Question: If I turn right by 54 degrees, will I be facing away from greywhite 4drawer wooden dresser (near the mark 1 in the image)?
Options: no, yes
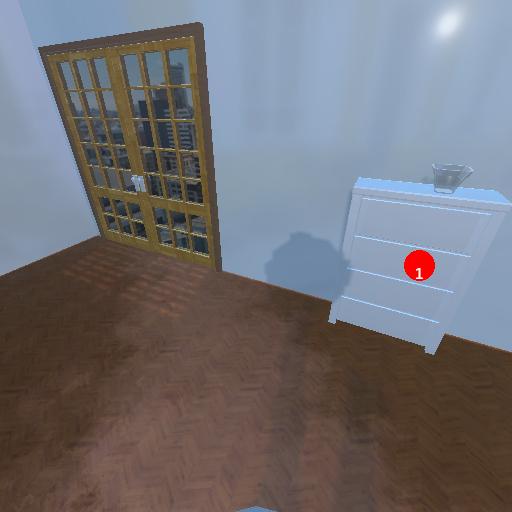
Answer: no